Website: bh-photo
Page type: address-validator
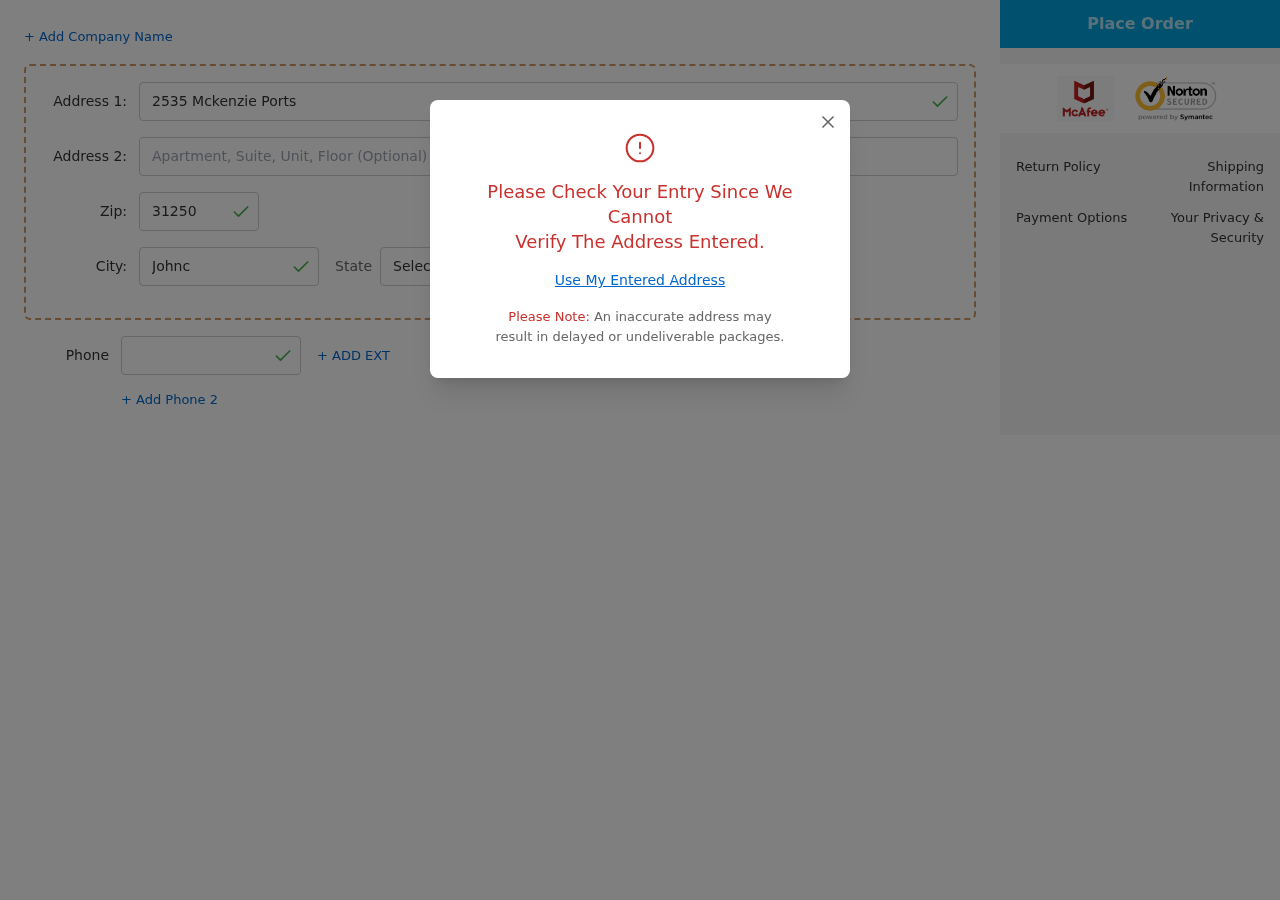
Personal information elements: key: PII_CITY
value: Johnchester
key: PII_PHONE
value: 5584800955
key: PII_POSTCODE
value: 31250
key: PII_STATE_ABBR
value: MN
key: PII_STREET
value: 2535 Mckenzie Ports